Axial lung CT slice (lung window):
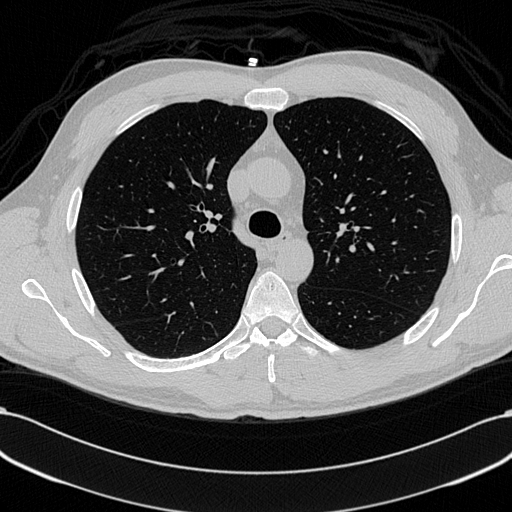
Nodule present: no